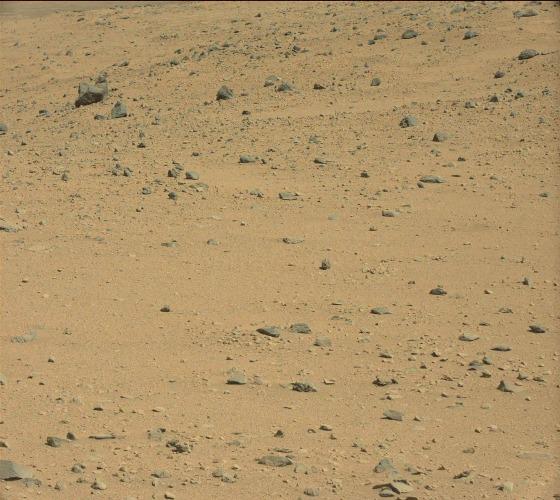
Terrain classes present: Gravel / Sand / Soil, Rock